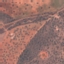
Land use / land cover class: PermanentCrop